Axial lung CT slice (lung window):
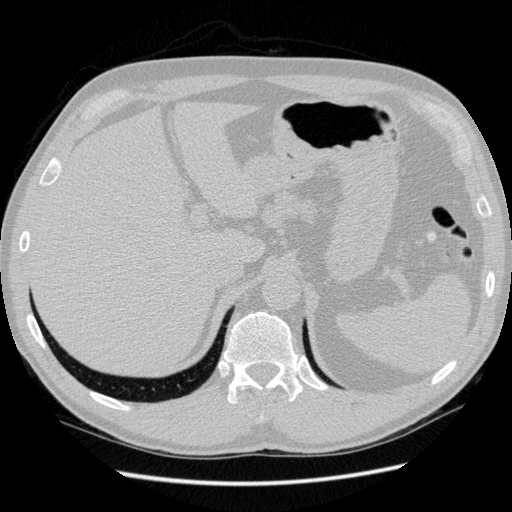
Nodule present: no